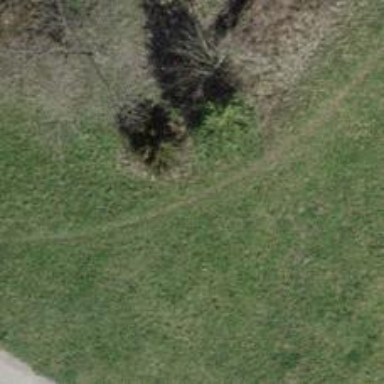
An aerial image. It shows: Unpaved path.